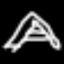
Label: The Eiffel Tower